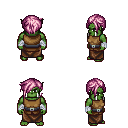
a pixel art fantasy rpg character, male body template, orc, green skin, leather chest armor, robe skirt, pink pixie cut hairstyle, white cloth bandages, four views (front, back, left, right), 2x2 character sprite sheet, small pixel art, hard edges, no anti-aliasing